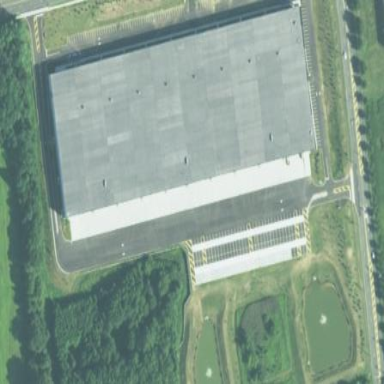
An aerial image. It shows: Warehouse with flat grey roof.